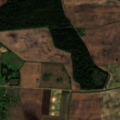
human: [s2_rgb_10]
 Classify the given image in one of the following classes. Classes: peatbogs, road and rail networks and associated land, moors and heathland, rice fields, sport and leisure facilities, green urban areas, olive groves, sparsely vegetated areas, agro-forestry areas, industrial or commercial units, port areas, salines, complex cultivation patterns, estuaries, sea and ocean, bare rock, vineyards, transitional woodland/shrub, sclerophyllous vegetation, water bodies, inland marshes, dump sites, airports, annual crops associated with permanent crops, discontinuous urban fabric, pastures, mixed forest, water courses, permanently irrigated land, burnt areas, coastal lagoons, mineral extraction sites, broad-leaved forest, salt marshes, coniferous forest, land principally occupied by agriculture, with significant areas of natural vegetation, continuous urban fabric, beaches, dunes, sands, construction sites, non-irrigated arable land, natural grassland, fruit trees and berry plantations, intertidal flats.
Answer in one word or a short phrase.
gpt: non-irrigated arable land, complex cultivation patterns, broad-leaved forest